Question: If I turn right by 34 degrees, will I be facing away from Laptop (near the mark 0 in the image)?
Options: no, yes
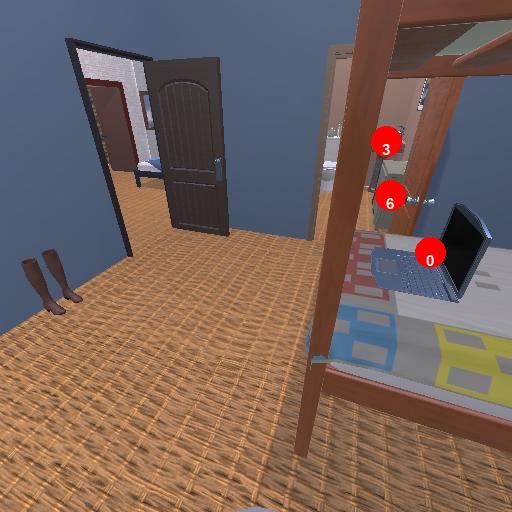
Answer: no